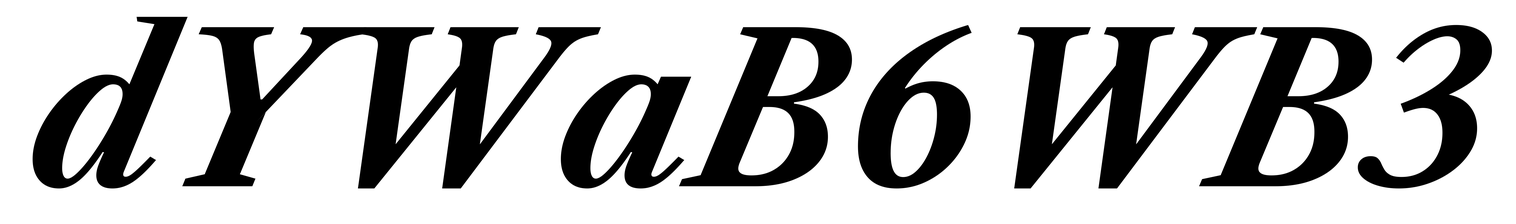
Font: LibreCaslonText-Italic_Bold_Italic